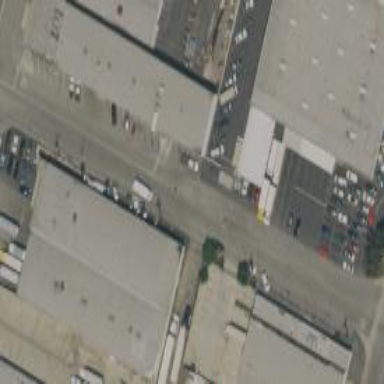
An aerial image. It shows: Warehouse.